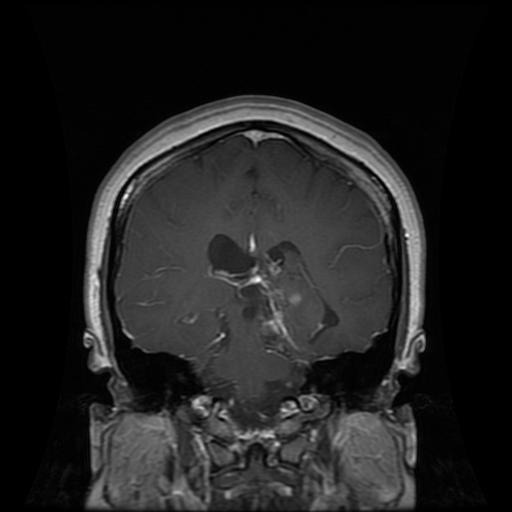
Label: glioma